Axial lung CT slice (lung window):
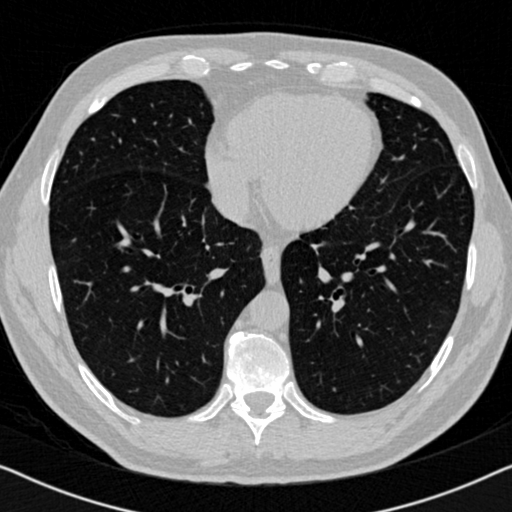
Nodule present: no